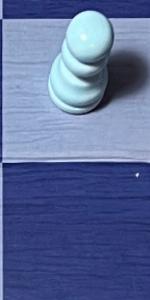
Label: Empty